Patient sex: M
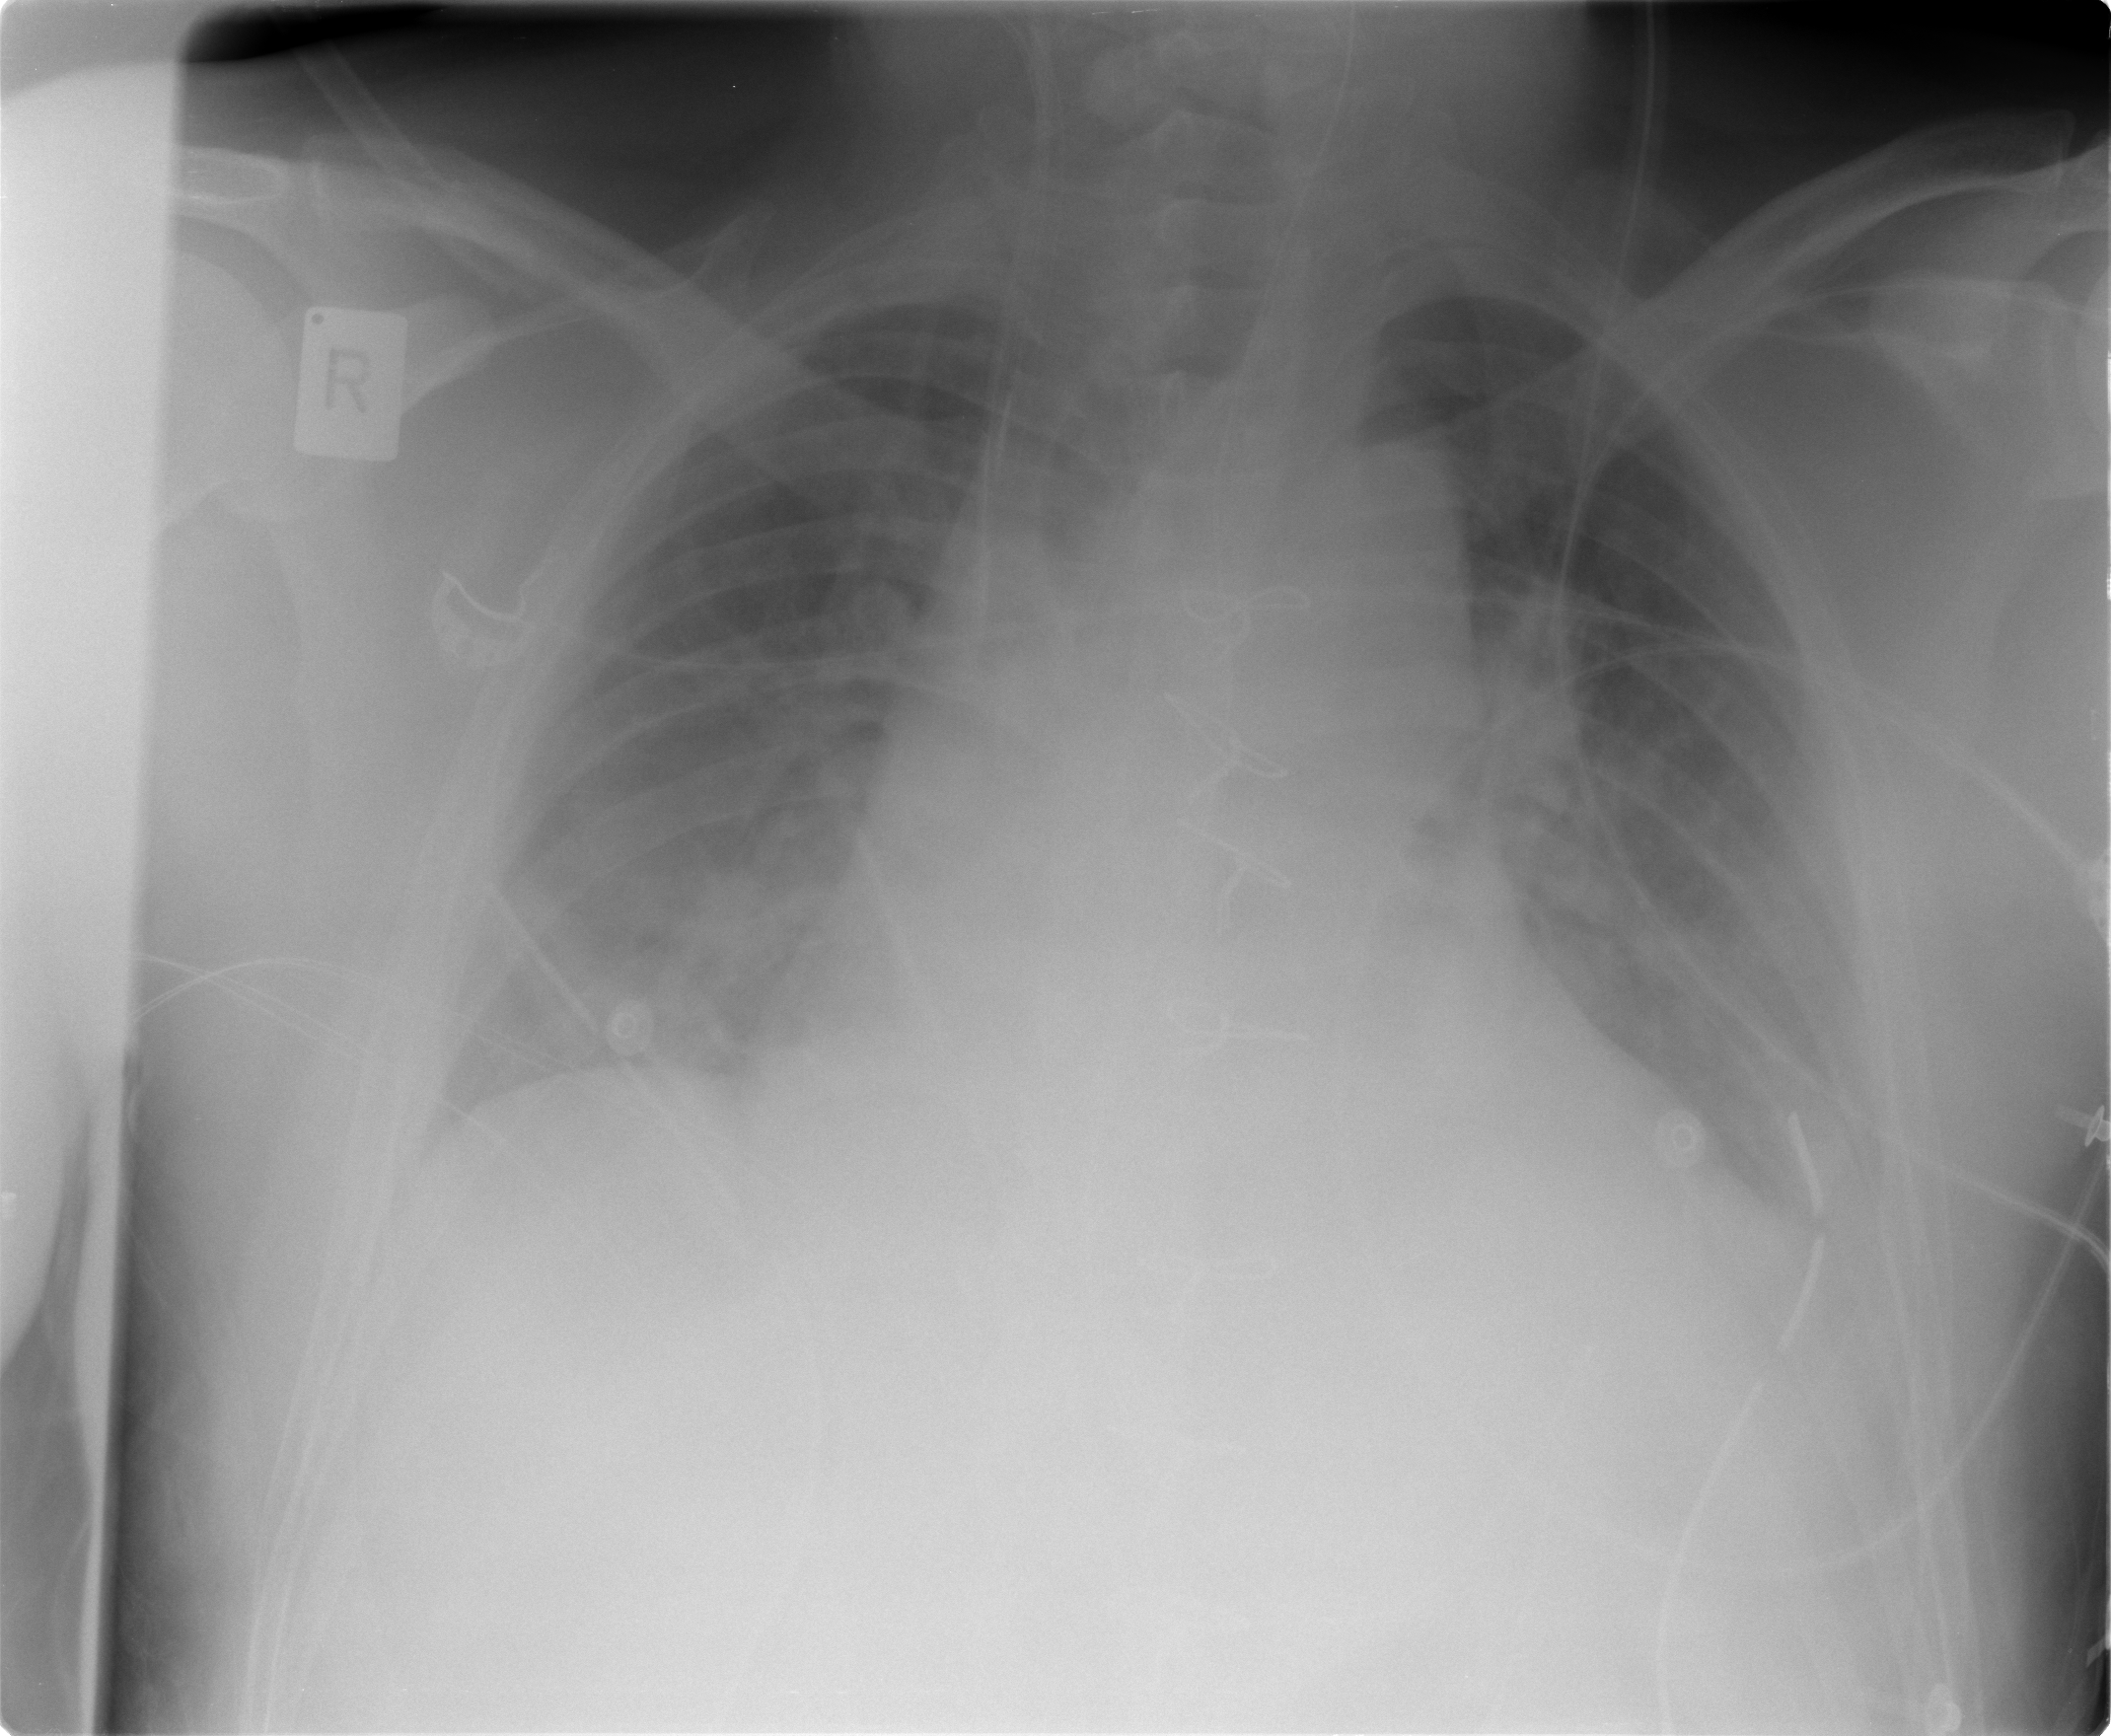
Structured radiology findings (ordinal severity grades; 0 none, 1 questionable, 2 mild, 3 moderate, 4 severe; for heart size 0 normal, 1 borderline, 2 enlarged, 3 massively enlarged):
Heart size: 2
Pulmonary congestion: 2
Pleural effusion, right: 1
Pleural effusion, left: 2
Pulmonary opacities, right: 2
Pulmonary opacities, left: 2
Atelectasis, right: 2
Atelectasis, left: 2